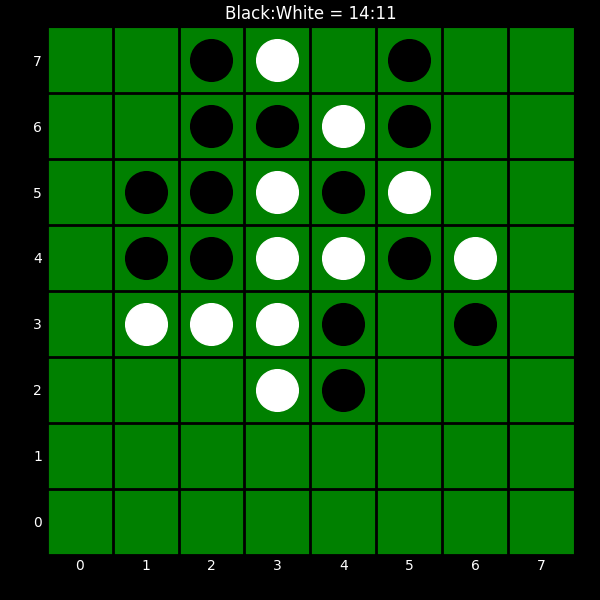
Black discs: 14
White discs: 11